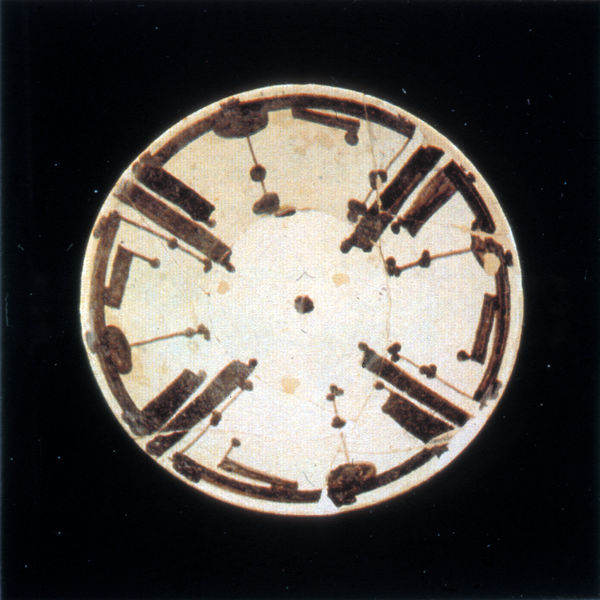
Titel: Teller, samanidisch
Künstler: unbekannt
Institution: unbekannt
Schlagwörter: baum, schatten, weiß, gelb, ocker, braun, hell, hintergrund, licht, mitte, schwarz, zeichen, zeichnung, haus, beige, muster, ornament, architektur, schale, schüssel, teller, flach, boden, musik, kontrast, kreis, rund, keramik, ton, vase, sprung, schrift, noten, moderne, abstrakt, modern, formen, grafik, rand, figuren, rad, kuppel, symmetrie, ornamente, verzierung, uhr, platte, schriftzeichen, striche, leuchten, bemalt, foto, punkte, maschine, gefäß, motiv, porzellan, orient, orientalisch, rechteck, symmetrisch, geschirr, kuchen, scheibe, sterne, loch, schwarzweiß, punkt, photo, flecken, kaputt, arabisch, untersicht, film, ockr, zentrum, stiche, bemalung, mittelfeld, shwarz, glasiert, glasur, islam, persien, gebrannt, zerbrochen, golf, ägypten, weltall, antenne, riss, lünette, torte, geklebt, all, sprünge, iran, rakete, essgeschirr, essteller, gekittet, kemramik, schiebe, mechanisch, punktsymmentrisch